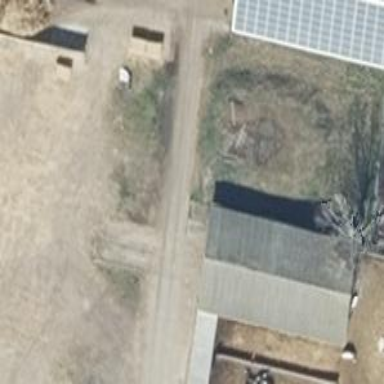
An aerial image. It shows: Gabled farm auxiliary building with grey roof. The roof is oriented along the structure.